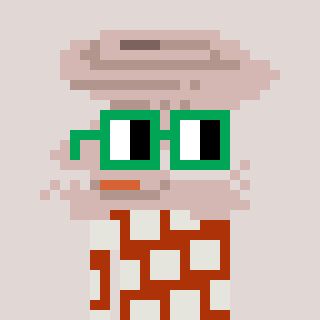
a pixel art character with square green glasses, a tornado-shaped head and a hotbrown-colored body on a warm background